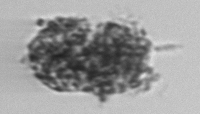
Label: detritus